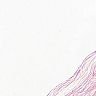
Metastatic tissue present: no